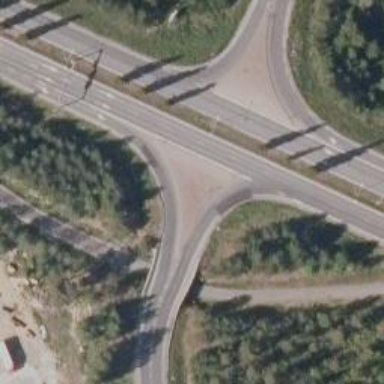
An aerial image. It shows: Secondary link road.